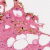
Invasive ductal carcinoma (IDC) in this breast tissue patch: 0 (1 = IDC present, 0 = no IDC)